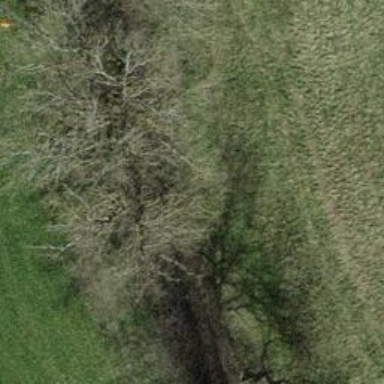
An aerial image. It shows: Grassy path.